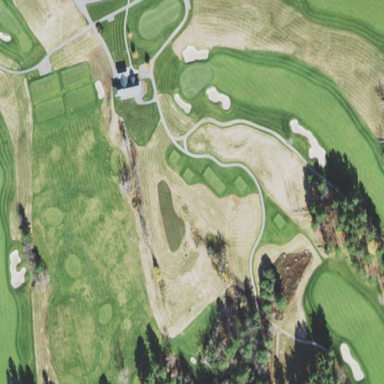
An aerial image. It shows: Grassy area designated for driving range golf.